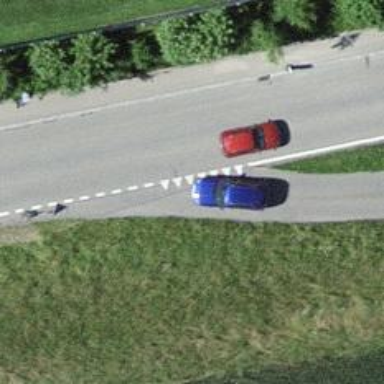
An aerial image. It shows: Road with "give way" sign.